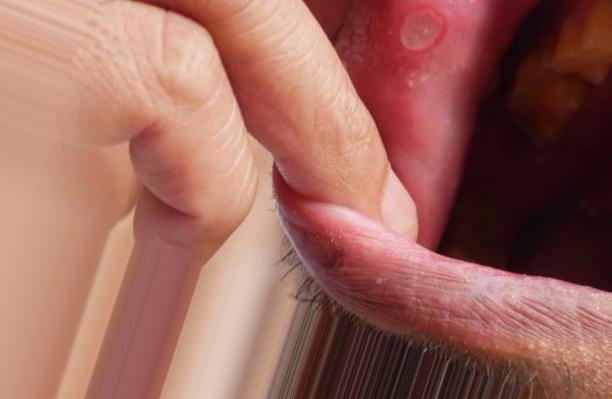
Condition: Mouth Ulcer